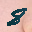
Label: 8